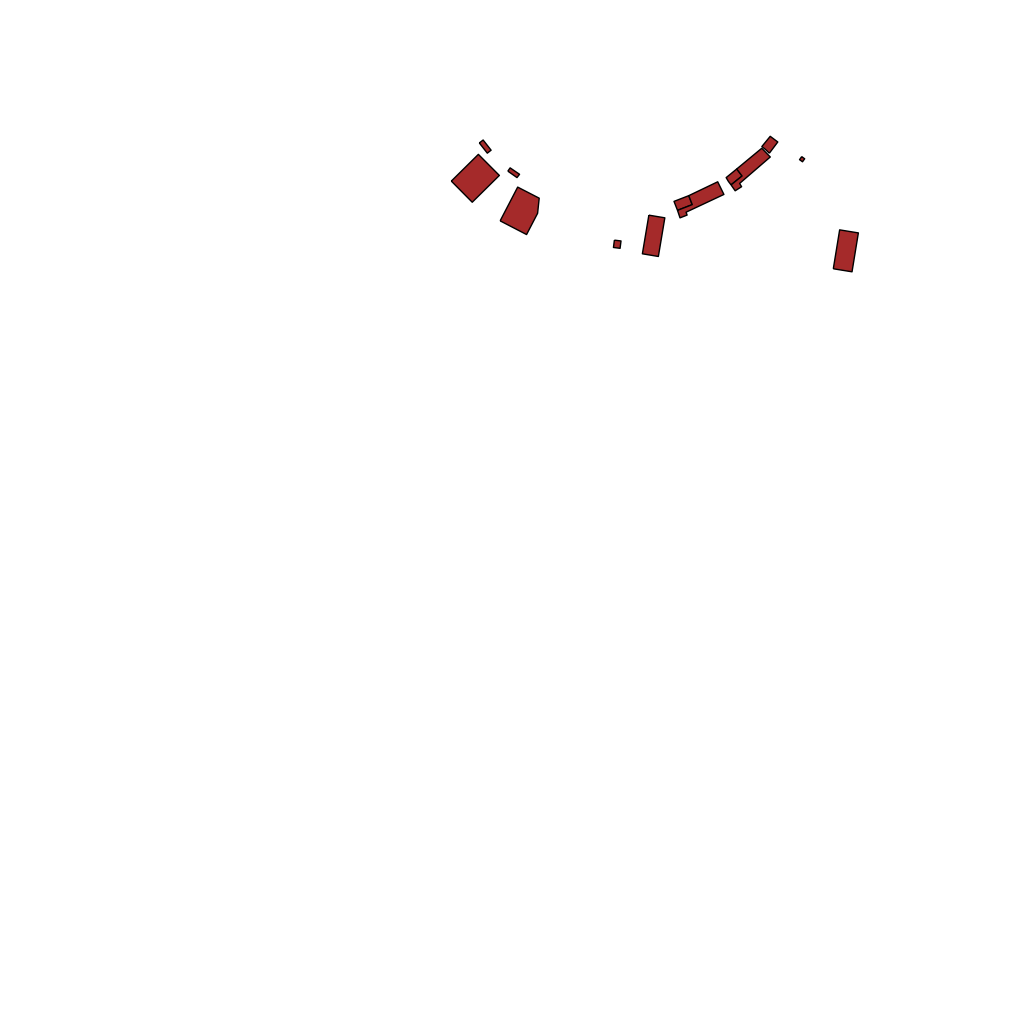
Tags: overhead vector_map, business, recreation, special, individual_rise, density_1, Facility, 1.0 km²